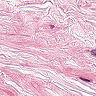
Metastatic tissue present: no